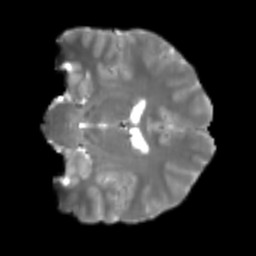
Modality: T2w
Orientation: coronal
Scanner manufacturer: siemens
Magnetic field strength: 3 T
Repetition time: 4 s
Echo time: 0.0594 s